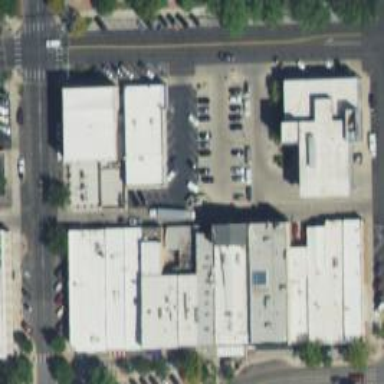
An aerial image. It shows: Parking space.